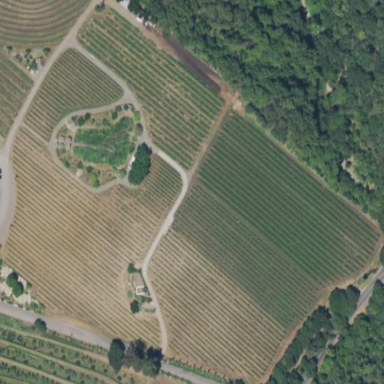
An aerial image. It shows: Vineyard where grapes are grown.